Question: I have an image, and I want to divide this image to n pieces. So what I'm wondering is that how can I do this with QImage? Or is there a better(performance wise) Qt class for this task?
For example imagine I have an image consist of 1920x1080 pixels, and I want to divide it to 100 pieces which means each piece will consist of 192x108 pixels. Note that I don't want to create same piece scaled to 192x108. Each piece is a distinct piece of the main picture.

I have attached an Image to make my question clearer.
This image consist of 1920x1080 pixels and each part dived with grids consists of 192x108 pixels, I want to treat each of them as QImage object without actually dividing it to 100 pieces.
Is there a way to do this with QImage? Performance is important here because I'll analyze each piece and usually there is going to be more than 1000 piece.
Thank you for your help!
Both methods work perfectly, however alexisdm's method is bit more complex, lower-level, but . jmk's method is easier to use but it's slower.
Thanks for both answers.
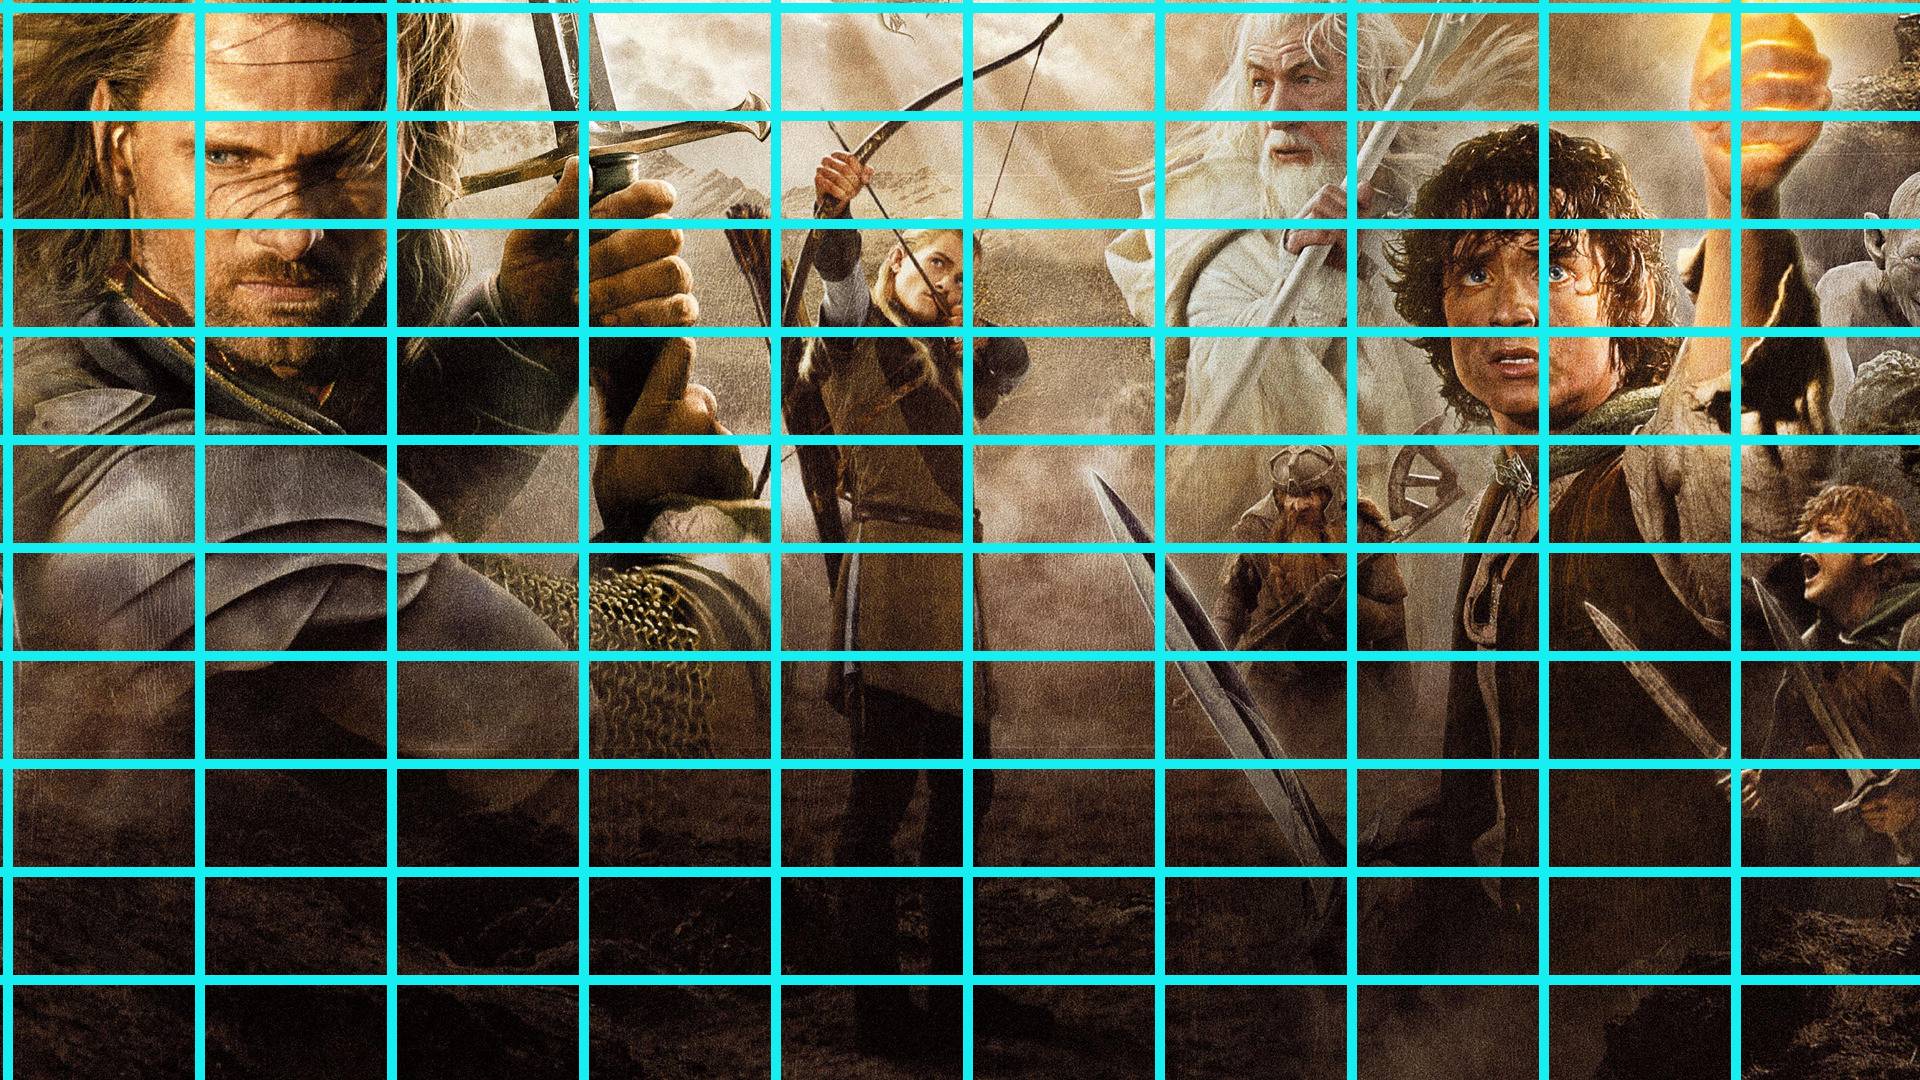
Answer: You can create a 'QImage' without copying any data by using the same stride (bytes per line) and format as the source image and passing the raw data buffer, with an offset corresponding to the desired starting position, to one of the constructors of 'QImage':
'''
QImage createSubImage(QImage* image, const QRect & rect) {
size_t offset = rect.x() * image->depth() / 8
+ rect.y() * image->bytesPerLine();
return QImage(image->bits() + offset, rect.width(), rect.height(),
image->bytesPerLine(), image->format());
}
'''
The source image must exist as long as the sub 'QImage' exists.
But it might not work if the analyzing code tries to access the image raw data directly without using 'QImage::bytesPerLine()', 'QImage::scanLine()' or 'QImage::pixel()'.